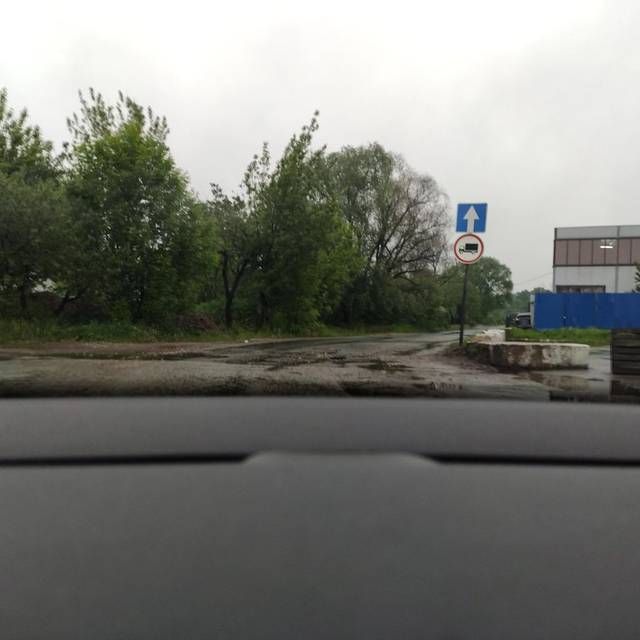
Region: Russia
Coordinates: 55.771, 37.882